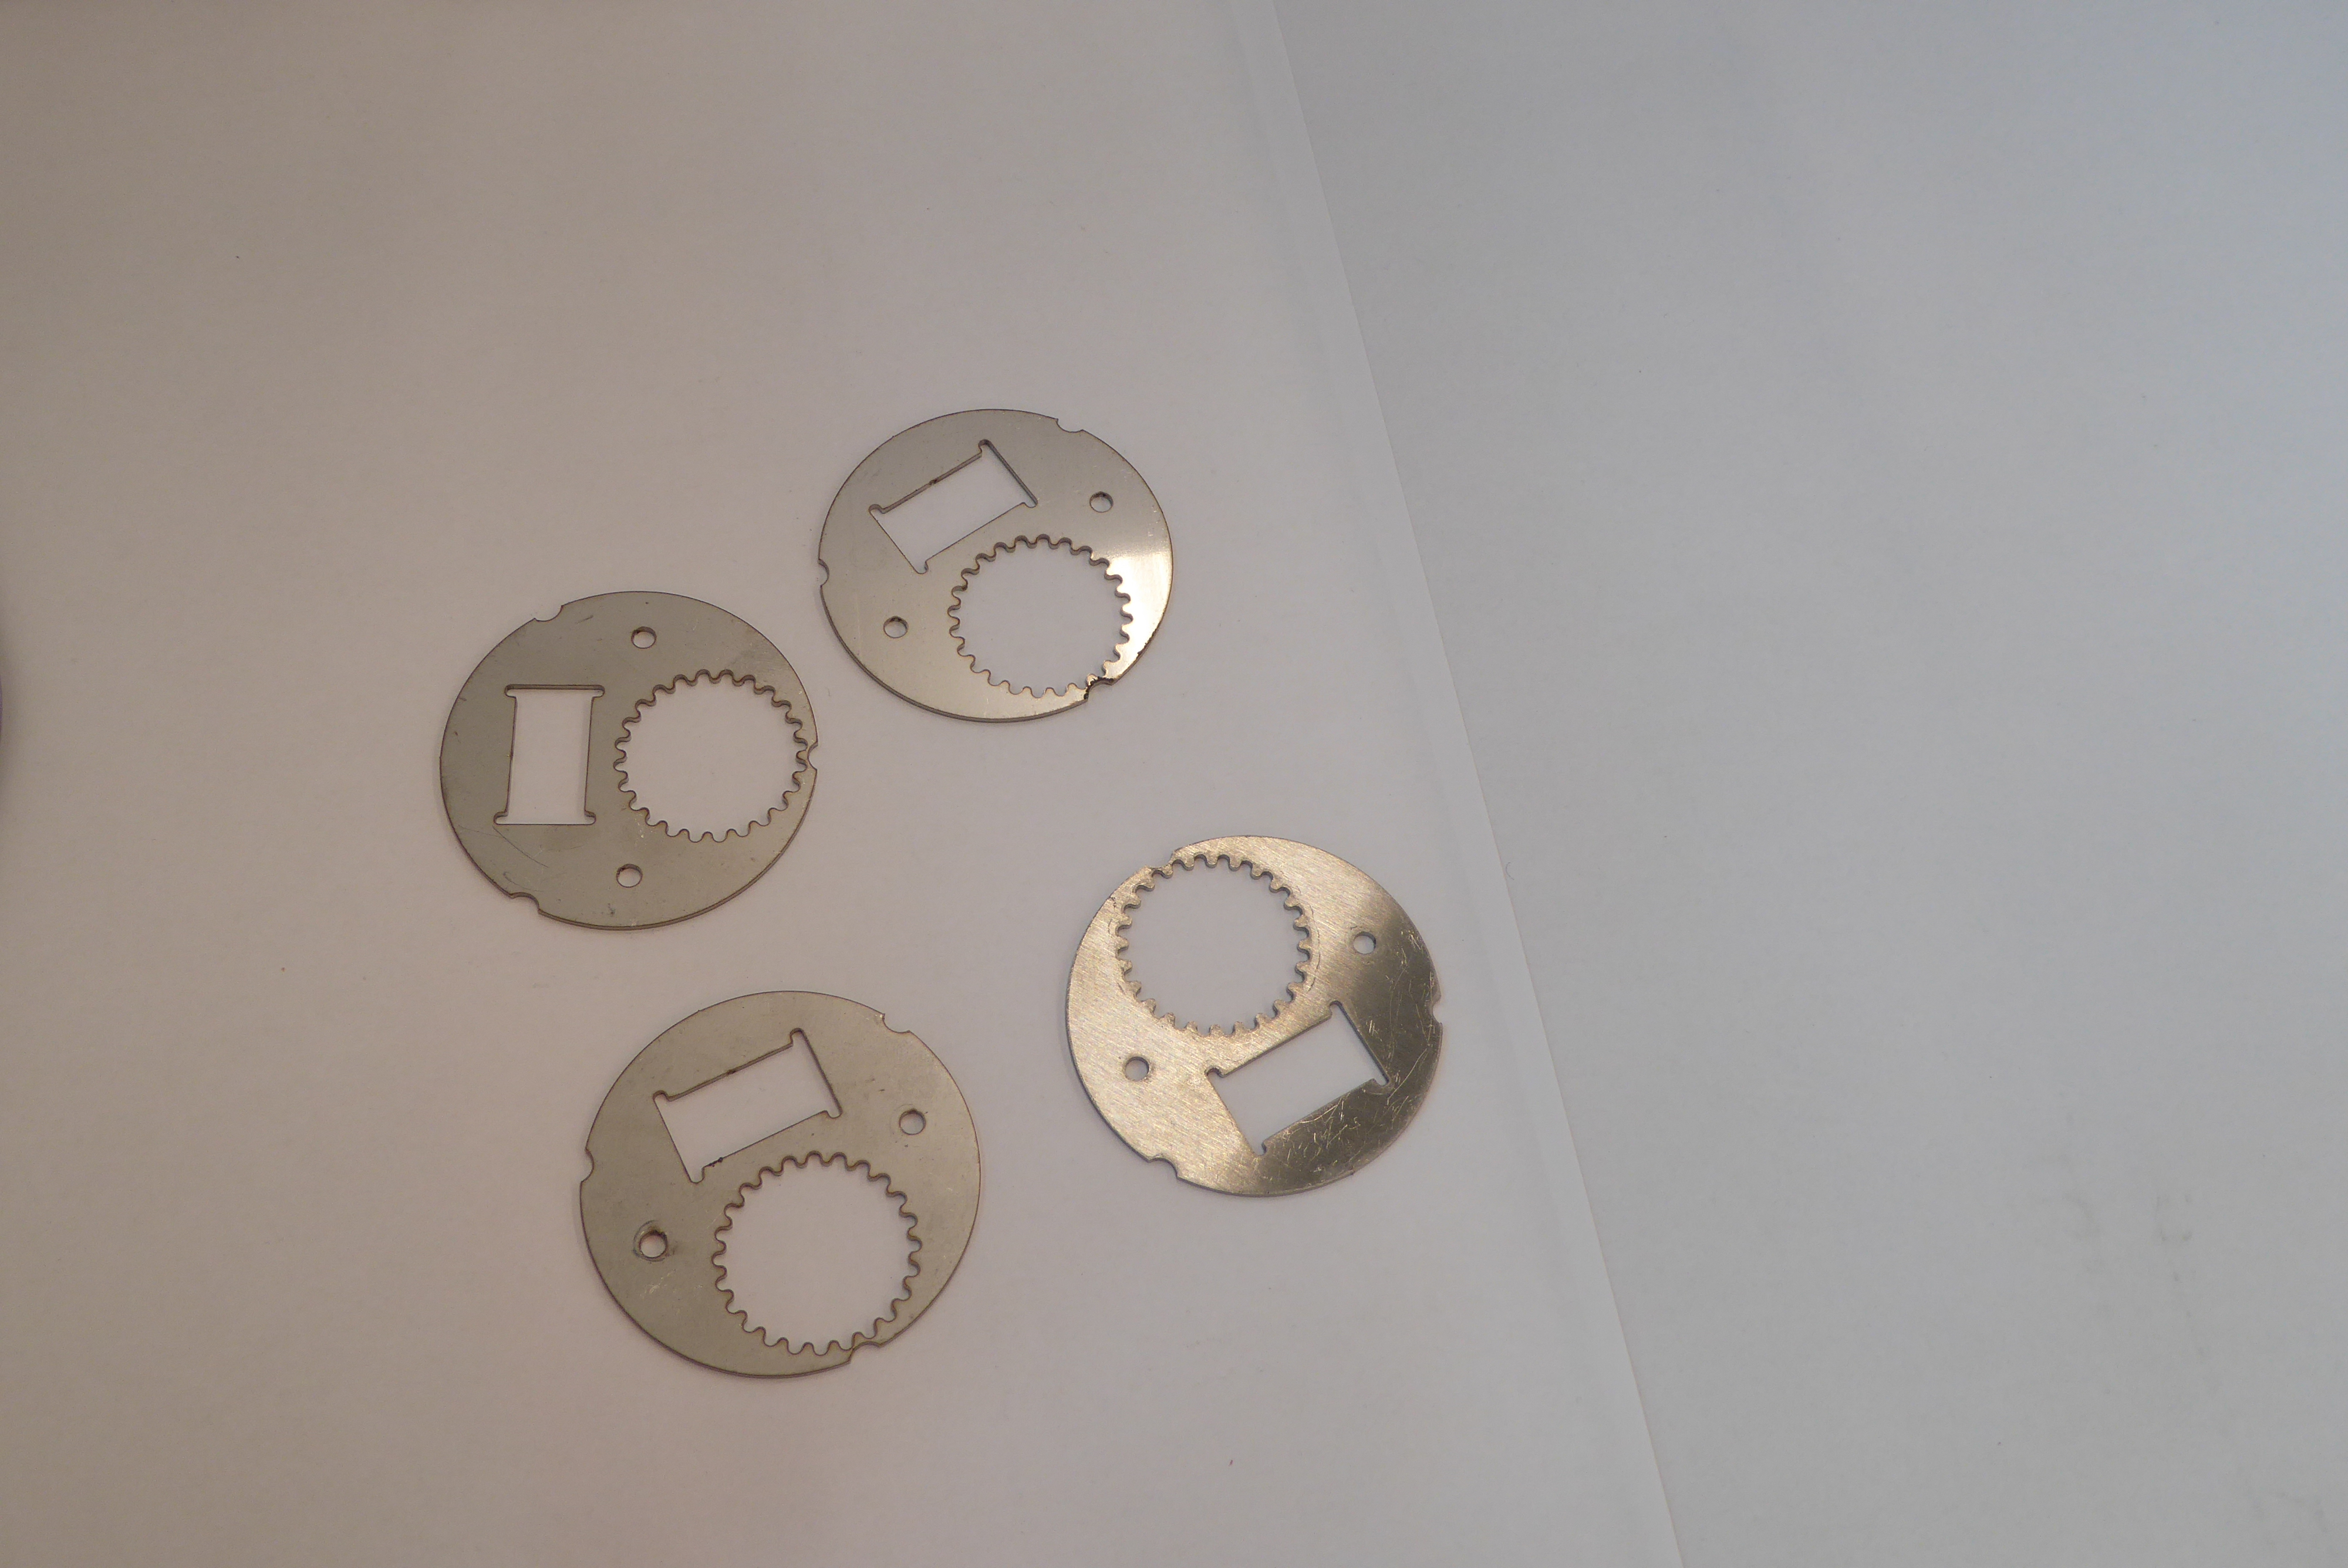
Label: Bottle Opener - Inlay